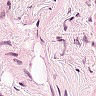
Metastatic tissue present: no